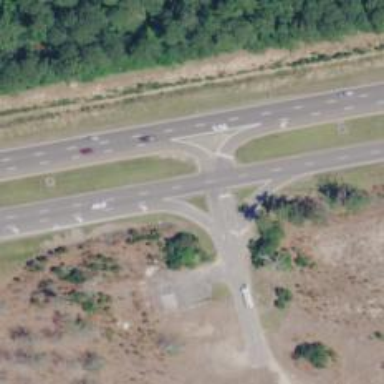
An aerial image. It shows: Trunk link highway.